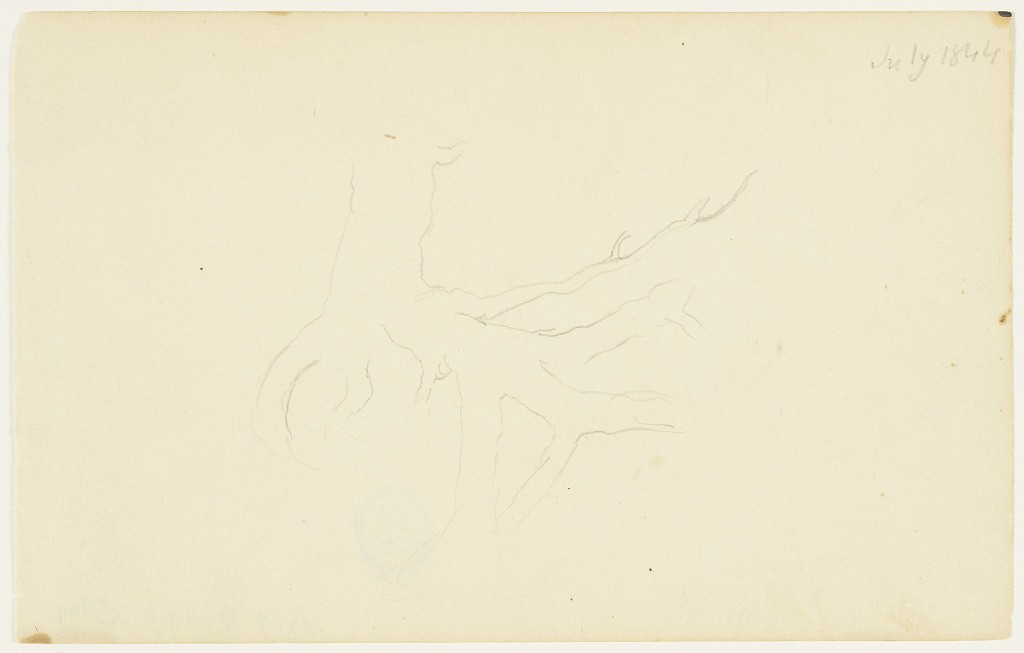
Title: Tree Roots, Catskill, New York
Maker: Frederic Edwin Church, American, 1826–1900
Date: July 1844
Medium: Graphite on white wove paper
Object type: drawing
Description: Botanical sketch showing a close view of the base of a tree and its roots in Catskill, New York. These spindly, organic forms are rendered almost entirely in outline.